Question: I have 14 textboxes that takes a user's input of two times in a 24 hour clock format. When the calculate button is clicked the difference between the two times is calculated and returns the time in decimal format to the respective label. Ideally I would like the user to simply enter time as an integer, such as 1253 or 925 and select AM or PM from the drop down box. Say a user enters 1115 as the in time with AM selected then enters 300 as the out time with PM selected (as shown in the example entry below), the calculate button is clicked and 3.75 is returned in the label.

I have this code below and it works but I get errors when there aren't exactly four characters. First question, how do I fix this so if an integer such as 800 will be read as 8:00 and not error out?
'''
DateTime dt = DateTime.ParseExact(MondayW1InTextBox.Text, "HHmm", CultureInfo.InvariantCulture);
string timestring = dt.ToString("h:mm");
MondayW1Label.Text = timestring;
'''
Second, once the string is formatted to 12 hour format, how can I get it to take the AM/PM drop down list as an argument for calculating the difference?
Below is the current C# code behind for just the Monday textboxes calculation which is just 24 hour time format, but want to move away from 24 hour time.
'''
protected void CalculateButton_Click(object sender, EventArgs e)
{
TimeSpan TimeIn, TimeOut;
if (!TimeSpan.TryParse(MondayW1InTextBox.Text, out TimeIn)) TimeIn = default(TimeSpan);
if (!TimeSpan.TryParse(MondayW1OutTextBox.Text, out TimeOut)) TimeOut = default(TimeSpan);
MondayW1Label.Text = (TimeOut - TimeIn).TotalHours.ToString("f2");
}
'''
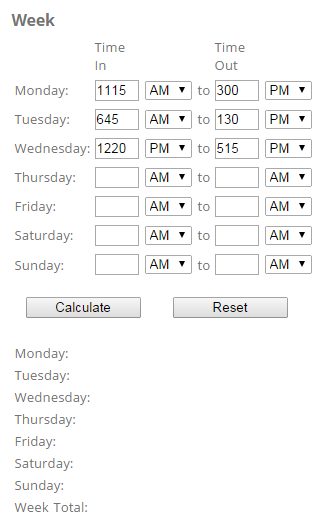
Answer: Your first problem is related to the pattern you are using to parse the time: 'ParseExact' will always try to match the exact pattern (in your case, '"HHmm"') to the string being parsed. That means it expects two digits representing the hours and two digits for the minutes. You can easily make it work if you append a leading zero to your string whenever its size is < 4. You can use the 'PadLeft' method for doing that:
'''
DateTime dt = DateTime.ParseExact(MondayW1InTextBox.Text.PadLeft(4, '0'), "HHmm", CultureInfo.InvariantCulture);
'''
The first argument of 'PadLeft' is the total length of the resulting string (in our case, 4), and the second argument is the character that should be used to fill in ('0').
For your second problem, you can parse the strings to get the DateTime object and, if the PM value is selected, just add 12 hours to the corresponding time.
'''
DateTime timeIn = DateTime.ParseExact(MondayW1InTextBox.Text.PadLeft(4, '0'), "HHmm", CultureInfo.InvariantCulture);
DateTime timeOut = DateTime.ParseExact(MondayW1OutTextBox.Text.PadLeft(4, '0'), "HHmm", CultureInfo.InvariantCulture);
if(dropDownListIn.SelectedValue == "PM") timeIn = timeIn.AddHours(12);
if(dropDownListOut.SelectedValue == "PM") timeOut = timeOut.AddHours(12);
MondayW1Label.Text = (timeOut - timeIn).TotalHours.ToString("f2");
'''
Notice that you can use the subtraction operator on 'DateTime' objects to get the time difference between them, no need to explicitly convert them to 'TimeSpans'.